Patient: sex M, age 48
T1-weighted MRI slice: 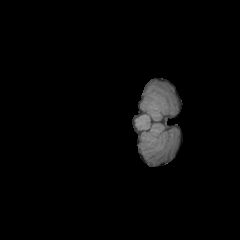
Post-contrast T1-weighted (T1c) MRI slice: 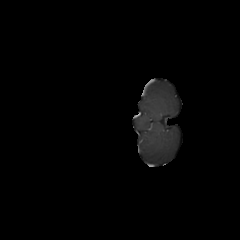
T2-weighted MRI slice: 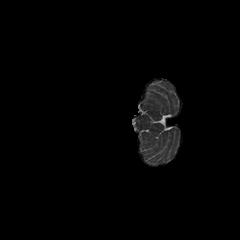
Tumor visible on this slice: no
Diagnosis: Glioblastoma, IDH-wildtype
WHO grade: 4